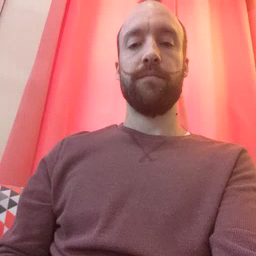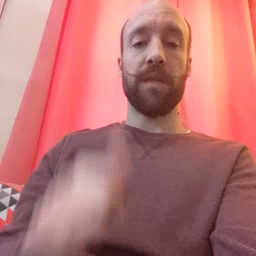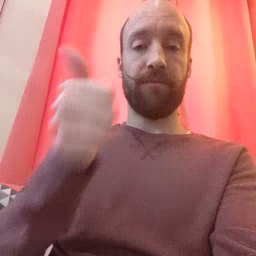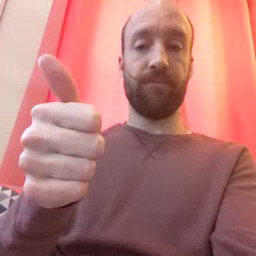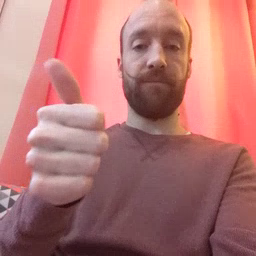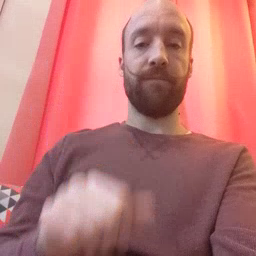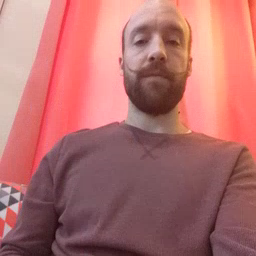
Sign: yourself